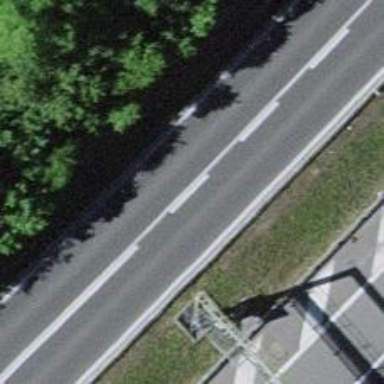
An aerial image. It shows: Asphalt motorway link.